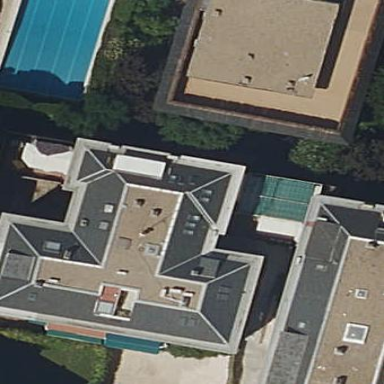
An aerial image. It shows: Brown building.